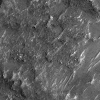
Atmospheric dust classification: not_dusty